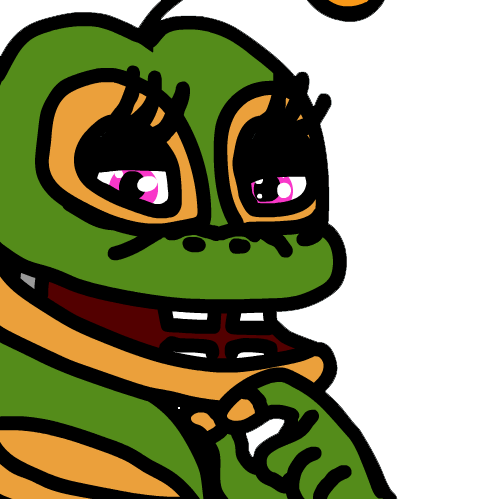
Label: 5_Pepe